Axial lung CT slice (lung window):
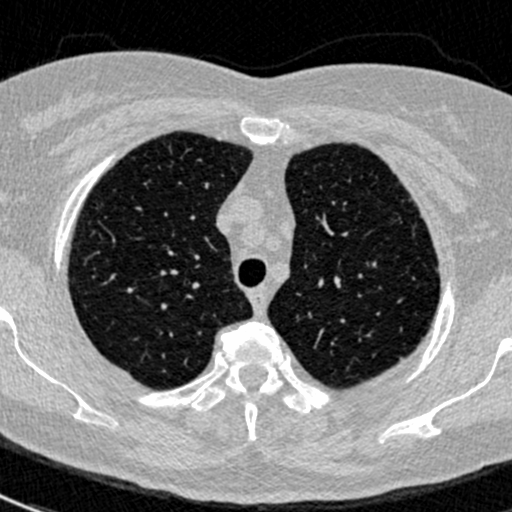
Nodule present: no